Field crop: tomato
Growth stage: 1
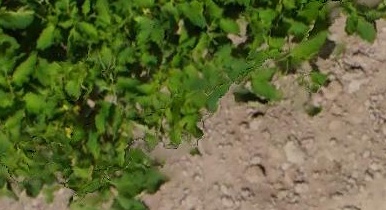
Species: tomato